Field crop: maize
Growth stage: 2
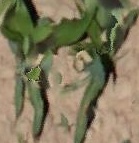
Species: maize